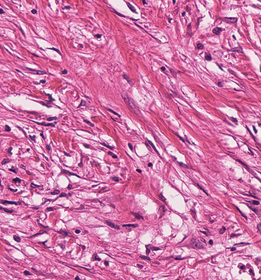
Tumor epithelial tissue: no
Tumor-associated stroma tissue: yes
Normal tissue: no